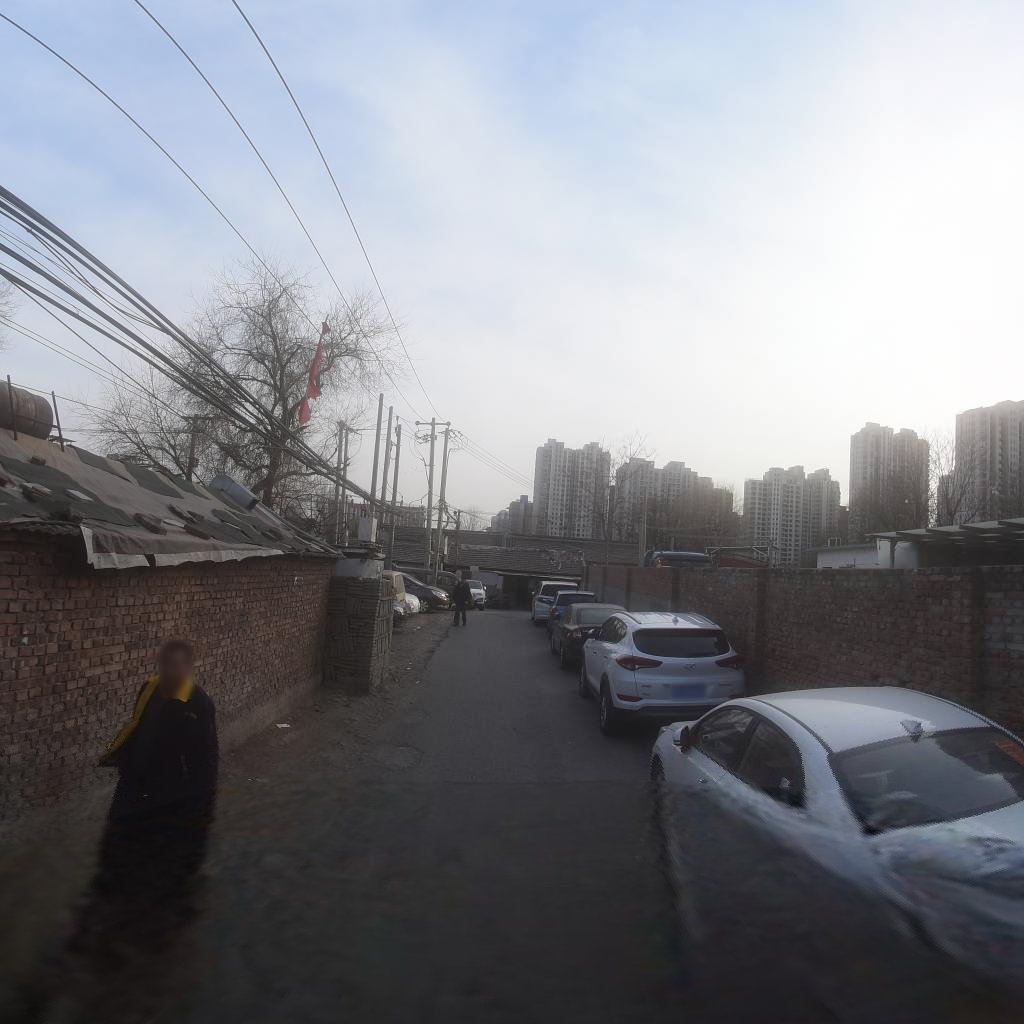
Region: Chaoyang
Road damage annotations: pothole